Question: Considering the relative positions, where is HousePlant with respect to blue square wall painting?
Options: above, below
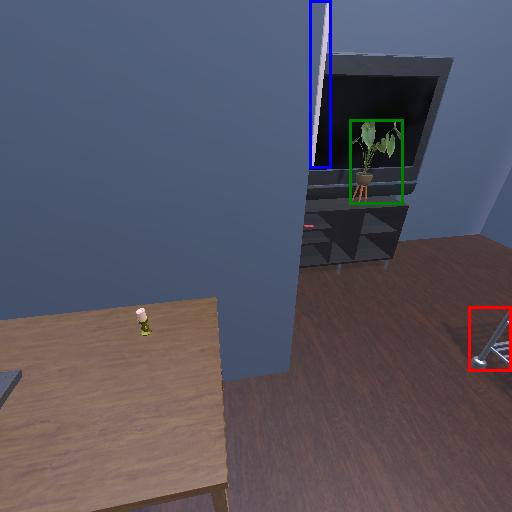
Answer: above